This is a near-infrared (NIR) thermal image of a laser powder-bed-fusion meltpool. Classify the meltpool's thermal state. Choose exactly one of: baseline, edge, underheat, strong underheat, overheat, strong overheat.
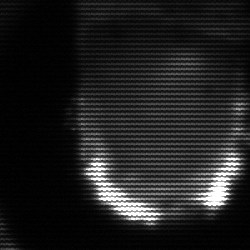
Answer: baseline